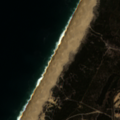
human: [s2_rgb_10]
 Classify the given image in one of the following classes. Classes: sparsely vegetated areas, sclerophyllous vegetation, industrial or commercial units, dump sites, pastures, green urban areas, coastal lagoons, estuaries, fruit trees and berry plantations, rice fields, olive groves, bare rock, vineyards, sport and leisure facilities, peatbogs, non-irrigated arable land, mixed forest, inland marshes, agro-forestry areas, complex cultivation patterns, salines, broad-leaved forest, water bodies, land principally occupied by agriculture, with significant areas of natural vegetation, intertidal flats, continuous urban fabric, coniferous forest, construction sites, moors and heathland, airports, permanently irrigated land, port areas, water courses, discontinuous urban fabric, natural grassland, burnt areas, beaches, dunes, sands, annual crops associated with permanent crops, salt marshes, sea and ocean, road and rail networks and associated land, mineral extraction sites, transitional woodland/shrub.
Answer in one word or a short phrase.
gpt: industrial or commercial units, broad-leaved forest, mixed forest, transitional woodland/shrub, beaches, dunes, sands, sea and ocean